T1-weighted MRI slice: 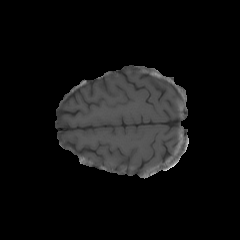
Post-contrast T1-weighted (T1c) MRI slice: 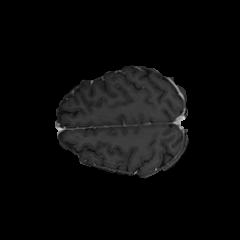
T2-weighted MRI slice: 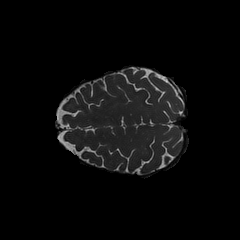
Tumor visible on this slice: no